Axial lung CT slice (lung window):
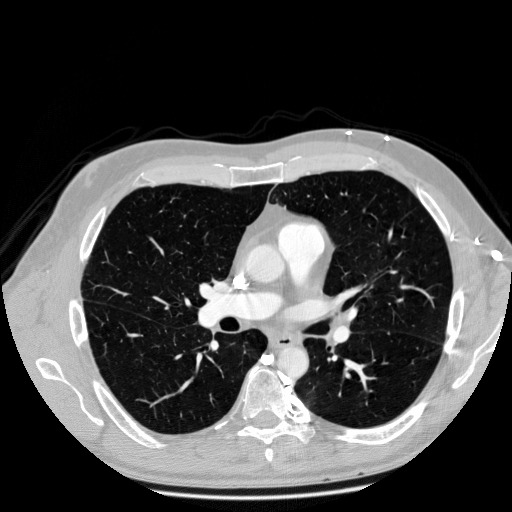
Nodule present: no